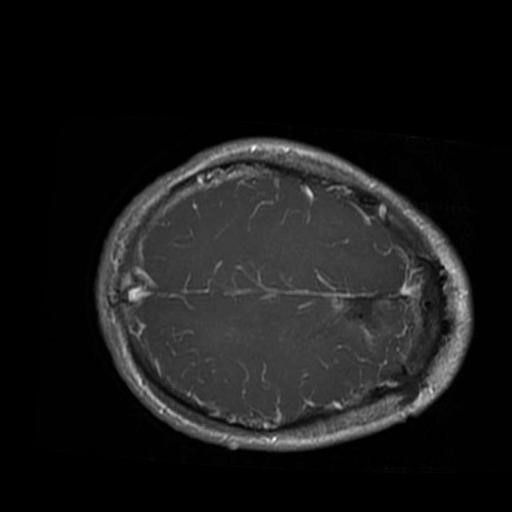
Label: brain_glioma